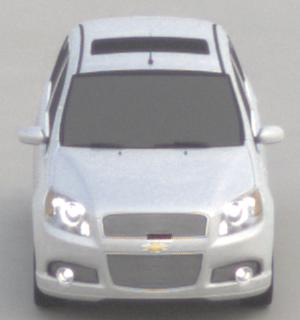
Make: Chevrolet
Model: Aveo 1.2
Detailed model: Aveo
Model produced from: 2008/06
Model produced until: 2011/01
Doors: 3
Color: white
Road condition: dry road
Daytime: midday
Contrast: low contrast